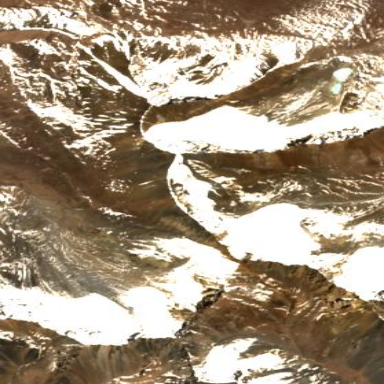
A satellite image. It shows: Stunning view of glacier.